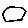
Label: hexagon